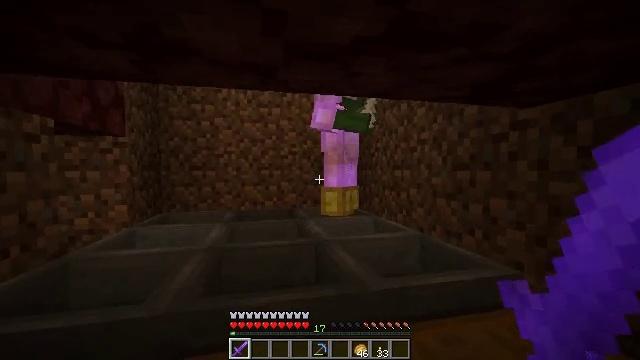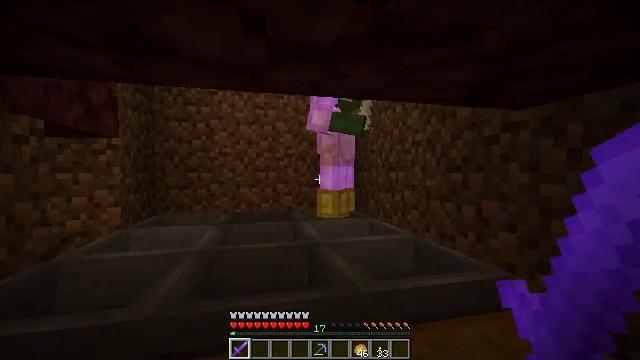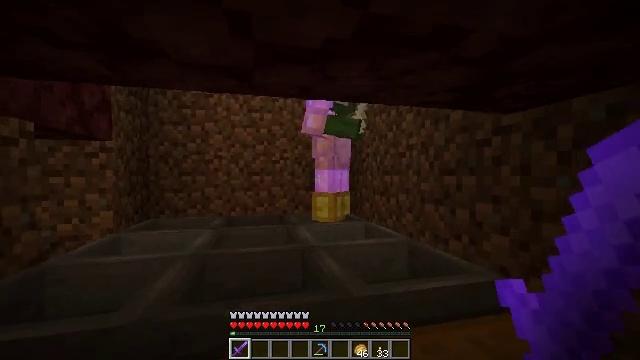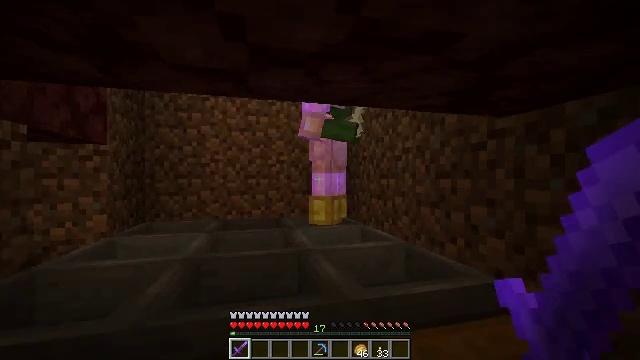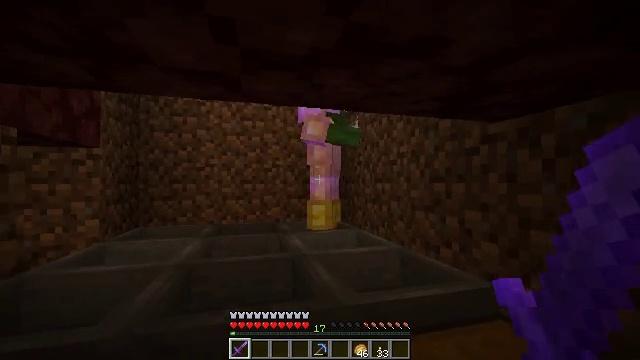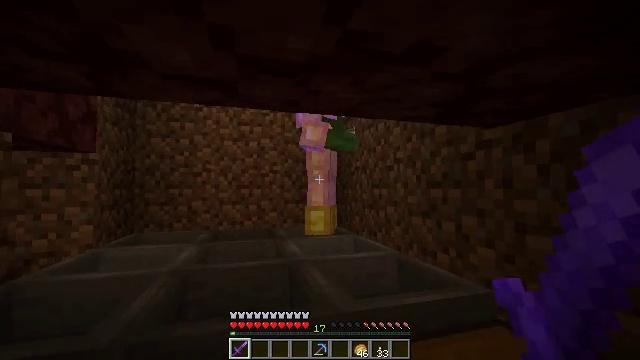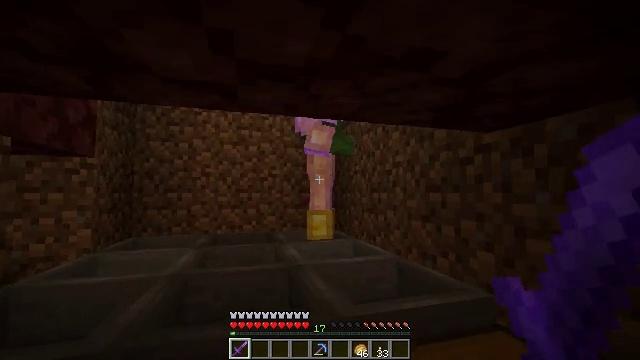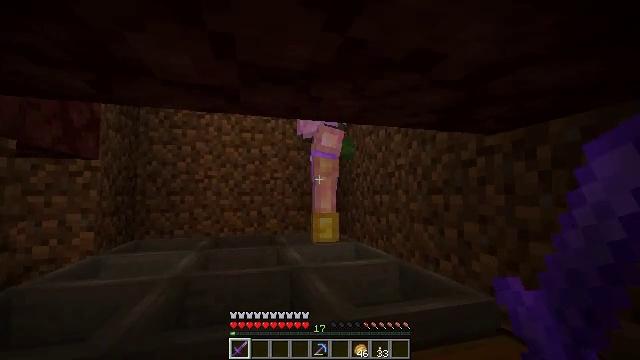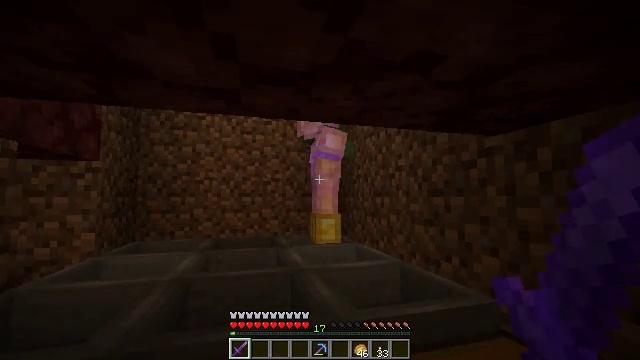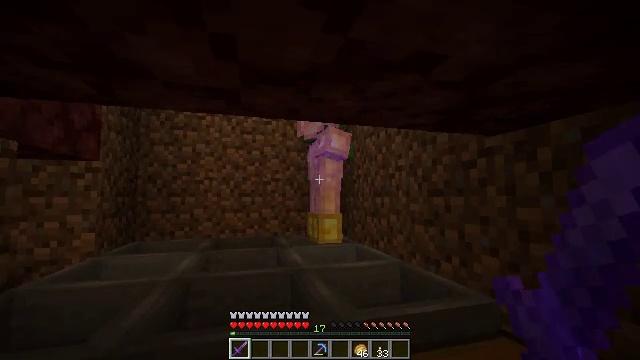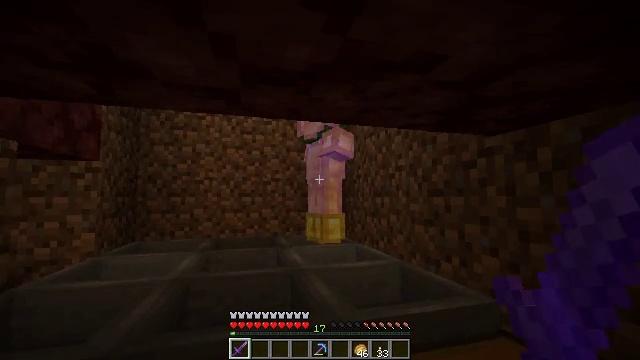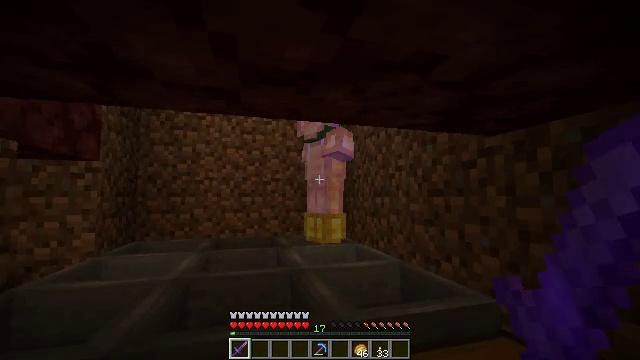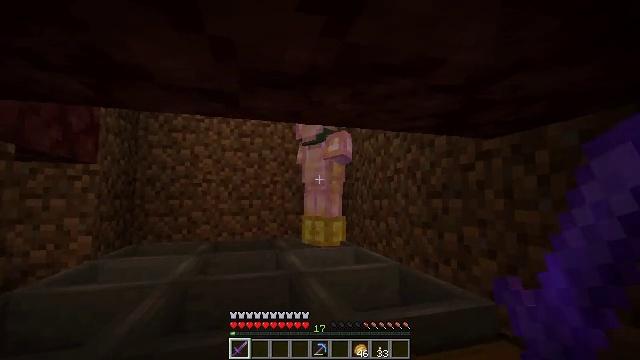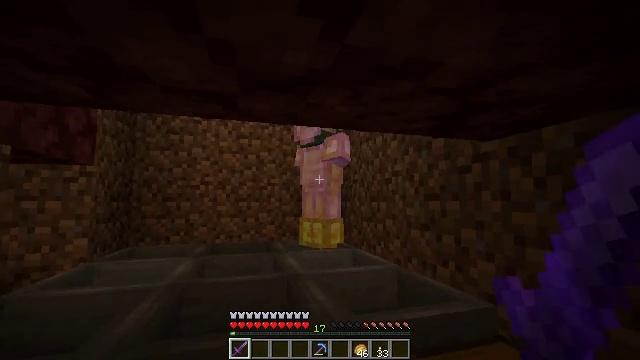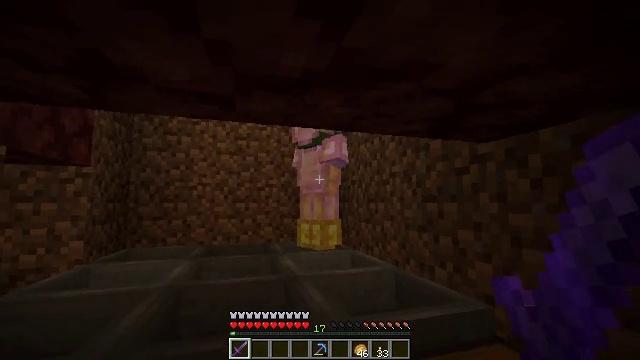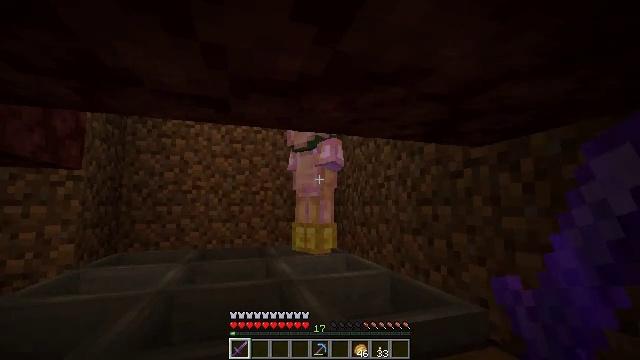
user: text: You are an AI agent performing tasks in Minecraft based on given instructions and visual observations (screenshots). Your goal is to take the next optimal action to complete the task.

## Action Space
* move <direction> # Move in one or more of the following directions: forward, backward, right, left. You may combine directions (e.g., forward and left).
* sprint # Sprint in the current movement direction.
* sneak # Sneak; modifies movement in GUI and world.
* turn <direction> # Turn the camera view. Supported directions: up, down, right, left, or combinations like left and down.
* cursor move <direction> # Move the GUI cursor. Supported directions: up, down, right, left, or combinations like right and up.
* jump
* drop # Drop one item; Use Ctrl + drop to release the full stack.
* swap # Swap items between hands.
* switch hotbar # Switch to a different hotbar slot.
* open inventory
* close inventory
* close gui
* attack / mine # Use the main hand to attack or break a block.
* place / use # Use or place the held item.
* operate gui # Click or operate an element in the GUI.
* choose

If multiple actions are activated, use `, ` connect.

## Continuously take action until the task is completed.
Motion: motion action
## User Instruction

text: Kill a zombie.
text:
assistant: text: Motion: no_op
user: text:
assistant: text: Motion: no_op
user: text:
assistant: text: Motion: no_op
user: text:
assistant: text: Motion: turn up
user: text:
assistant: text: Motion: turn up
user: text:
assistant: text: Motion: no_op
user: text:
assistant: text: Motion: no_op
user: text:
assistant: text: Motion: no_op
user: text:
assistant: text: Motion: no_op
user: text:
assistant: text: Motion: no_op
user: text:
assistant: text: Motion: no_op
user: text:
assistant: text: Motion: no_op
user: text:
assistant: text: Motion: no_op
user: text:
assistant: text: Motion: no_op
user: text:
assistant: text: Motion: turn right
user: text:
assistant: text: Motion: no_op
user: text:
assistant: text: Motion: no_op
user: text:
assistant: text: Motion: no_op
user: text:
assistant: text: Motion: attack / mine
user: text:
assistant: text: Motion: attack / mine
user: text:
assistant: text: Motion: attack / mine
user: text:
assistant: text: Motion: attack / mine
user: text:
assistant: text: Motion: no_op
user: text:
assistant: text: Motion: no_op
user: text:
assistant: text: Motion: no_op
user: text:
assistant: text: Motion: no_op
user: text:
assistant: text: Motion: no_op
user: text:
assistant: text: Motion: no_op
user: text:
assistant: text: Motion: no_op
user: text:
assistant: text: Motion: no_op